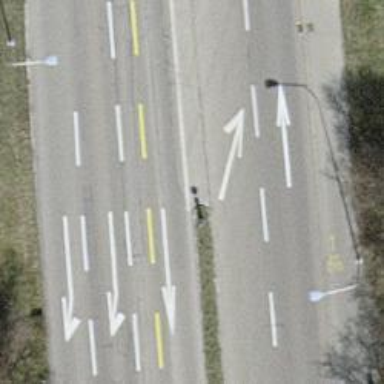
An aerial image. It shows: Secondary road with asphalt surface. It has designated cycle lane on the left side.